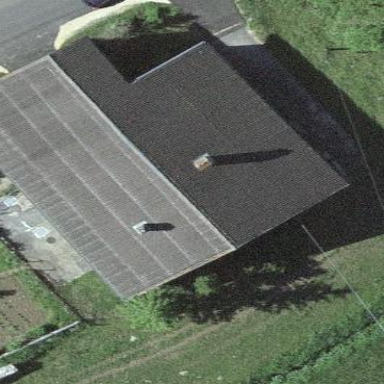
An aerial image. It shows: Farm building.